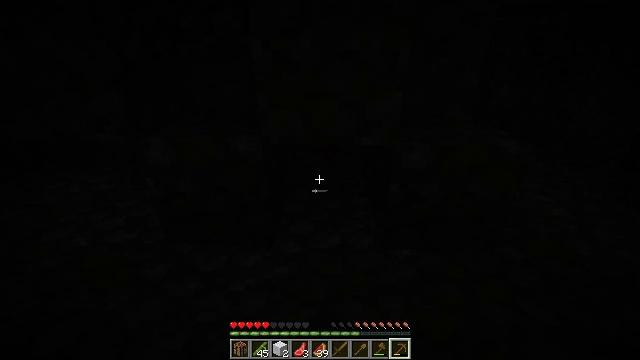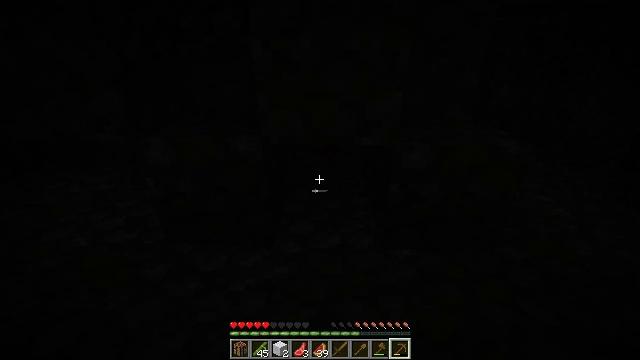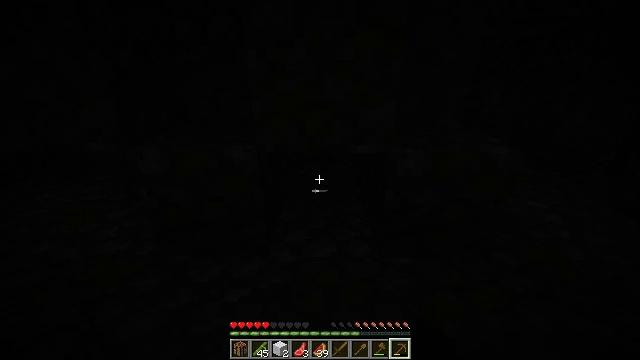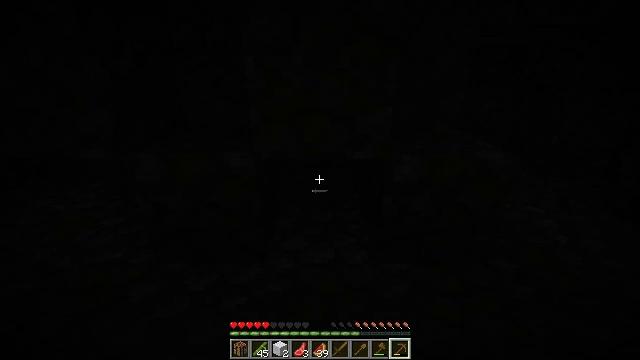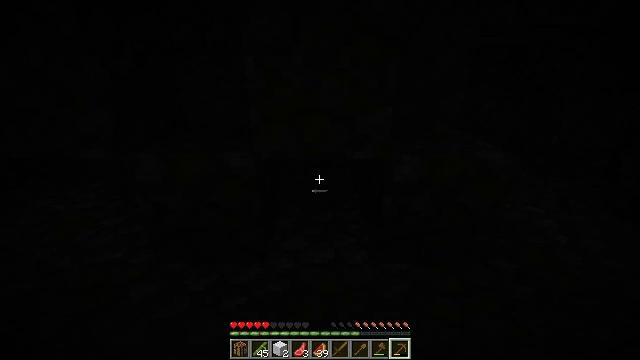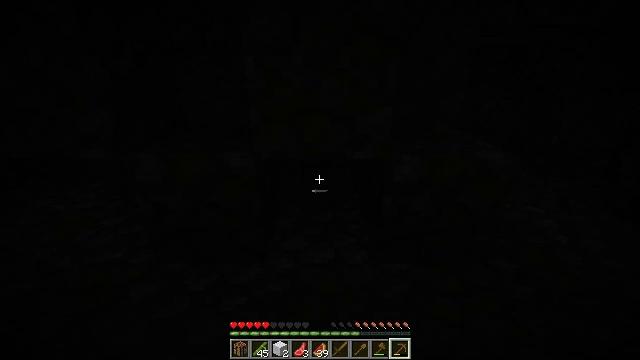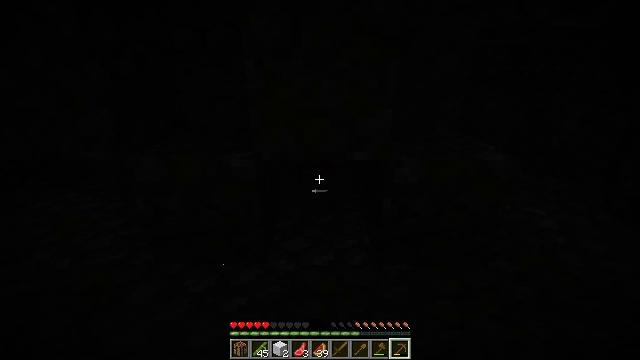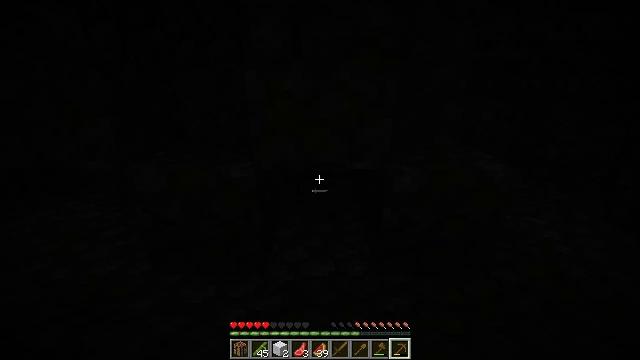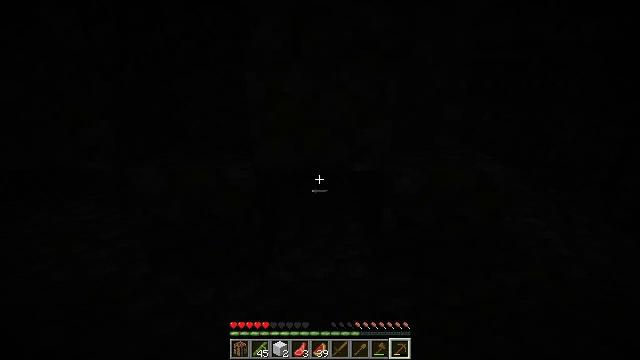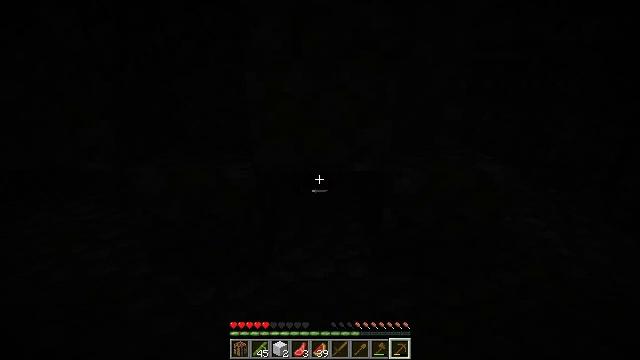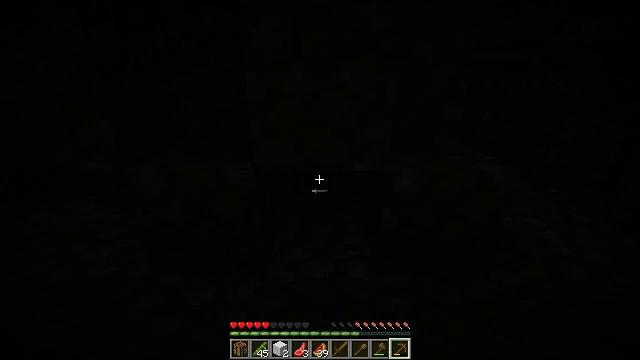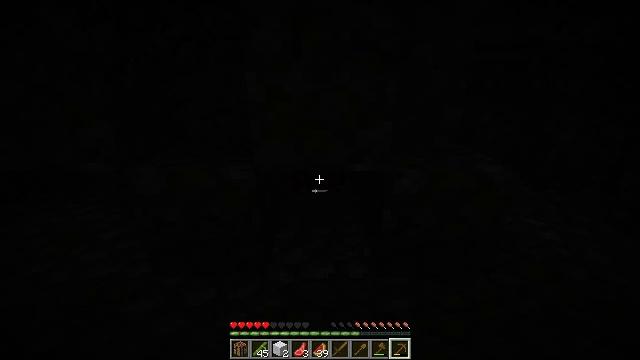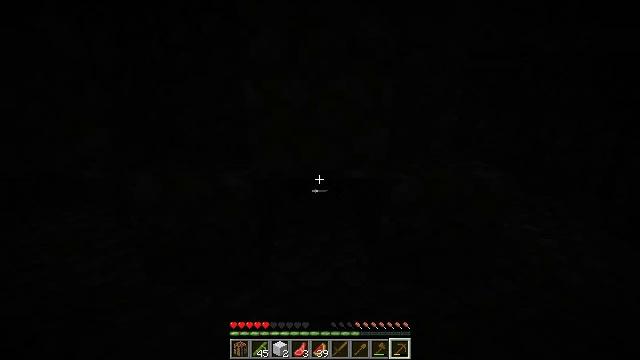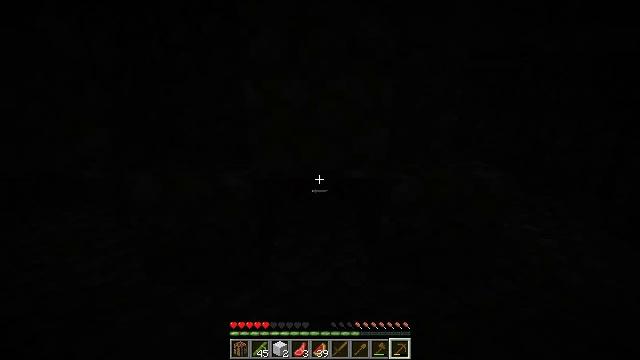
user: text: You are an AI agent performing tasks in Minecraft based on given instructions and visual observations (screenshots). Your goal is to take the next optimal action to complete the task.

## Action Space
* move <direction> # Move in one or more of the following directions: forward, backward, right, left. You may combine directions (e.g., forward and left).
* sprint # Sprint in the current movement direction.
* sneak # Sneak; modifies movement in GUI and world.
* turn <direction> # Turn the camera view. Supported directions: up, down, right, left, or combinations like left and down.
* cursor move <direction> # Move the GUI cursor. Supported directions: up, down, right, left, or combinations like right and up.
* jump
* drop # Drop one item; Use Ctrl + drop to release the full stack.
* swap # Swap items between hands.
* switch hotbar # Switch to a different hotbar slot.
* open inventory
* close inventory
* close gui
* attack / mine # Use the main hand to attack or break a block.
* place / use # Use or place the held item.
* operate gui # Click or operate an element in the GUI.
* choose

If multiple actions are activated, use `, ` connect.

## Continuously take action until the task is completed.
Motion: motion action
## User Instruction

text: Gather redstone wire from the ground.
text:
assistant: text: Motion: attack / mine
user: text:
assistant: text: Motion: turn right and up, attack / mine
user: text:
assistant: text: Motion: turn up
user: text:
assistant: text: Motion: attack / mine
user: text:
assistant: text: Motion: attack / mine
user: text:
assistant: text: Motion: attack / mine
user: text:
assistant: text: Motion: turn up
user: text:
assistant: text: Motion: no_op
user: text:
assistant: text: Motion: attack / mine
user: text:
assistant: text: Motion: attack / mine
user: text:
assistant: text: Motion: attack / mine
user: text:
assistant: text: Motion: turn up
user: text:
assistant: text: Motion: attack / mine
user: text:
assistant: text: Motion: attack / mine